Question: I'm new in C development, I know just the basics and I need to create a program that discover a simple hash password like this one:
'''
#define _GNU_SOURCE
#include <stdio.h>
#include <string.h>
#include <crypt.h>
#include <stdlib.h>
#define SIZE_HASH 256
#define SIZE_PASSWORD 4
/* Get the hash from a passwod and put the result in hash. The array hash shoud have at lest 14 elements. */
void calculate_hash_password(const char *password, char *hash);
void increment_password(char *password);
void test_password(const char *p_hash, const char *password);
int main(int argc, char *argv[]) {
int i;
char password[SIZE_PASSWORD + 1];
if (argc != 2) {
printf("Use: %s <hash>", argv[0]);
return 1;
}
for (i = 0; i < SIZE_PASSWORD; i++) {
password[i] = 'a';
}
password[SIZE_PASSWORD] = '';
while (1) {
test_password(argv[1], password);
increment_password(password);
}
return 0;
}
void test_password(const char *p_hash, const char *password) {
char hash_calculado[SIZE_HASH + 1];
calculate_hash_password(password, hash_calculado);
if (!strcmp(p_hash, hash_calculado)) {
printf("Achou! %s
", password);
exit(0);
}
}
void increment_password(char *password) {
int i;
i = SIZE_PASSWORD - 1;
while (i >= 0) {
if (password[i] != 'z') {
password[i]++;
i = -2;
} else {
password[i] = 'a';
i--;
}
}
if (i == -1) {
printf("Nao achou!
");
exit(1);
}
}
void calculate_hash_password(const char *password, char *hash) {
struct crypt_data data;
data.initialized = 0;
strcpy(hash, crypt_r(password, "aa", &data));
}
'''
I must do the same thing as this one but using threads in C.
How can I do that ?

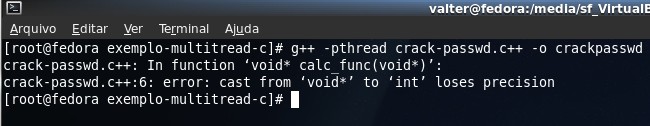
Answer: Using threads to hash passwords is not a particularly intuitive or obviously useful approach, so it is not clear anyone would want to do that.
Presumably the calculation for hashing is split up in some way: perhaps one thread processes passwords beginning with 'A' through 'M' and another does 'N' through 'Z', or some such partitioning. One idea would be to run the same function multiple times with a parameter which determines which partition to execute. Here is a simple, functioning program which demonstrates the framework.
'''
#include <iostream>
#include <pthread.h>
static void *calc_func (void *arg)
{
int param = (int) arg;
if (param == 1)
{
// do first partition of calculation
// ...
std::cout << "partition 1" << std::endl;
}
else
{
// do second partition of calculation
// ...
std::cout << "partition 2" << std::endl;
}
}
int main (...)
{
// ...
pthread_t threadh[2];
if (pthread_create (&threadh[0], NULL, calc_func, (void *)1) != 0)
{
std::cerr << "error creating thread 1" << std::endl;
}
if (pthread_create (&threadh[1], NULL, calc_func, (void *)2) != 0)
{
std::cerr << "error creating thread 2" << std::endl;
}
// wait for threads to exit
pthread_join (threadh[0], NULL);
pthread_join (threadh[1], NULL);
return 0;
}
'''
To build it on Linux using gcc, use the command 'g++ -pthread filename.c++ -o filename'